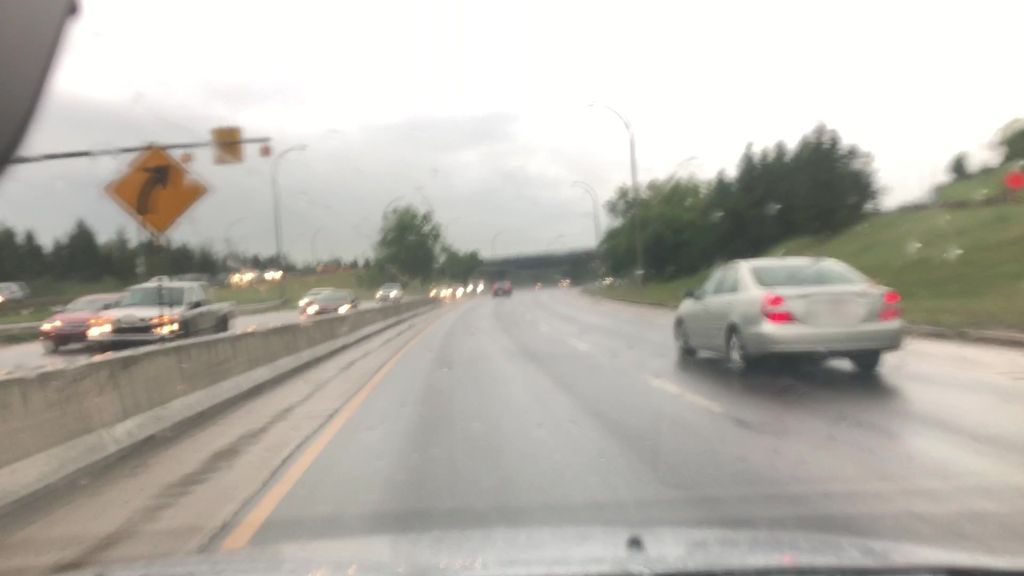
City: edmonton